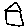
Label: house